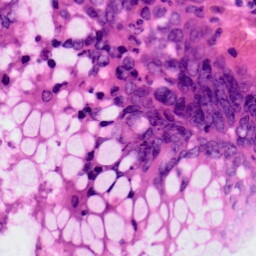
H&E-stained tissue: Colon